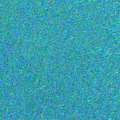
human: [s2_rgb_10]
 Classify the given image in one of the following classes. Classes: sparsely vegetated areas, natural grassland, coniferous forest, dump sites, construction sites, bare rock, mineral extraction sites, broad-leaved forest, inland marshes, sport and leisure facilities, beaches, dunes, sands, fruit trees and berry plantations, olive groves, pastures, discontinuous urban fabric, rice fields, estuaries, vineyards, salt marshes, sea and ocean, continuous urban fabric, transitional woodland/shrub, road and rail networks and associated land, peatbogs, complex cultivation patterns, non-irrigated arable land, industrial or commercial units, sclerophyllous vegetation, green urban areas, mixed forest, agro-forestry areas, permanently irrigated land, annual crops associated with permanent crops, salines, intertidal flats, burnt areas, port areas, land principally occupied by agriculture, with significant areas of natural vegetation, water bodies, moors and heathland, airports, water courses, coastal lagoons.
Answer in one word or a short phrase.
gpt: sea and ocean